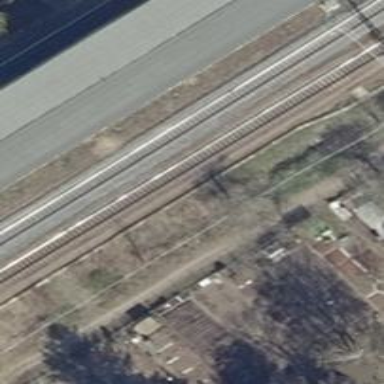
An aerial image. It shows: Railway crossover.